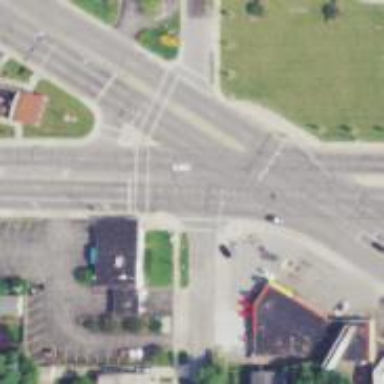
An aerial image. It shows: Crossing on footway.